Chest X-ray:
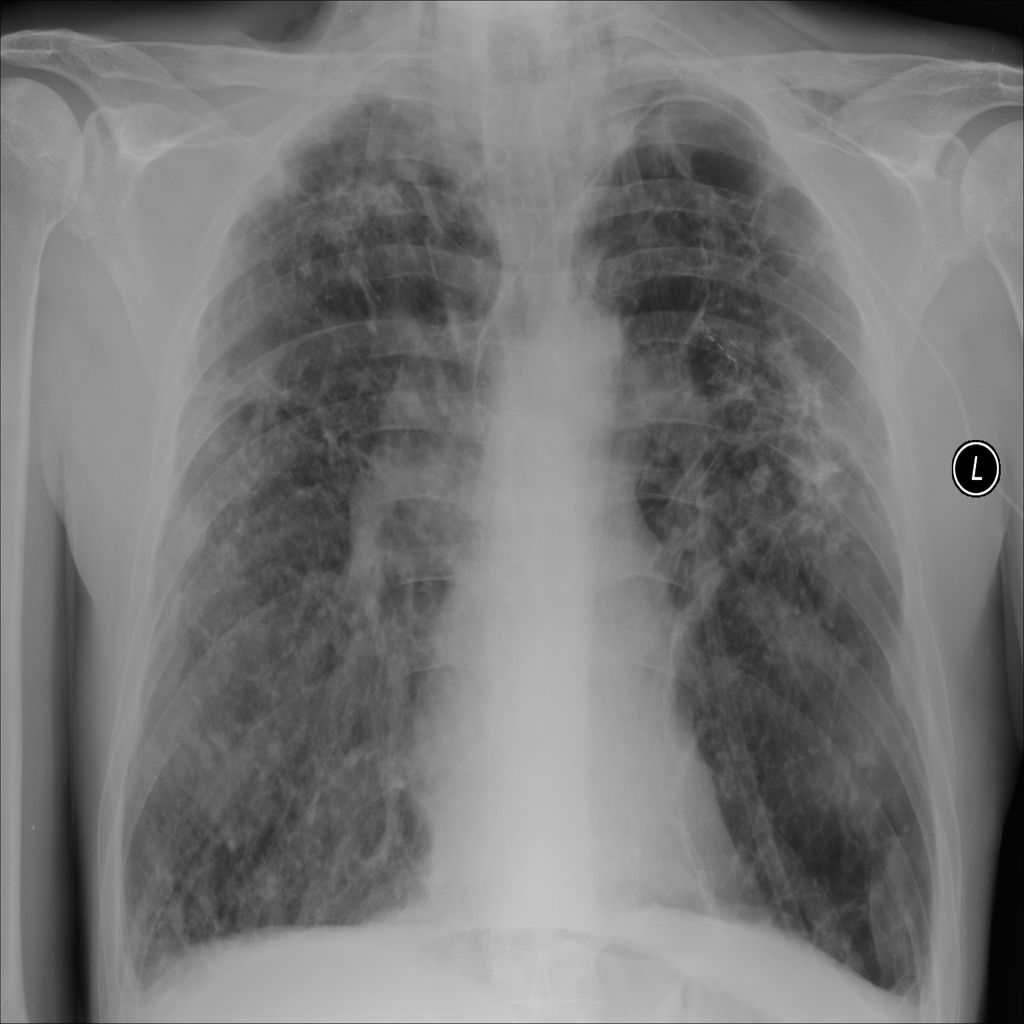
Findings: Fibrosis, Emphysema
No abnormal finding: no